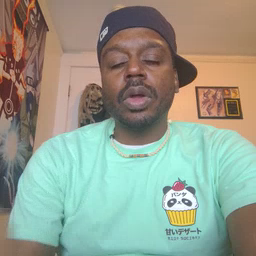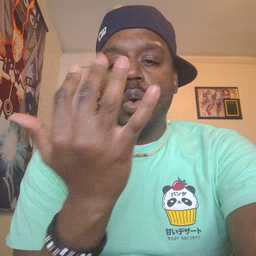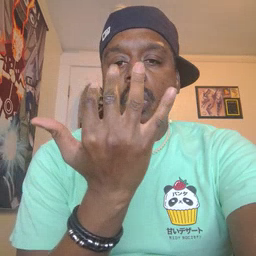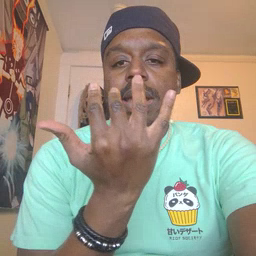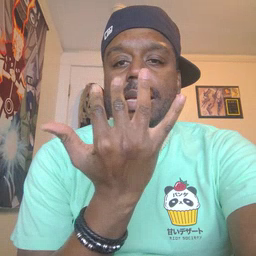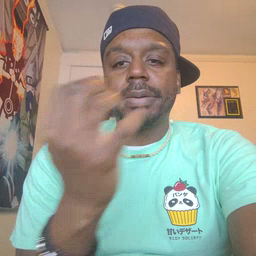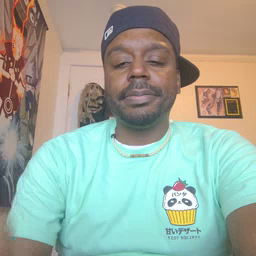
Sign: wait